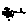
Label: tree